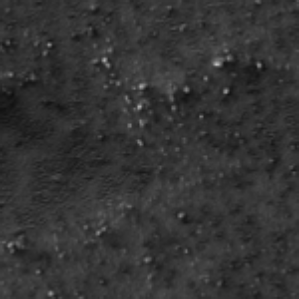
Label: frost